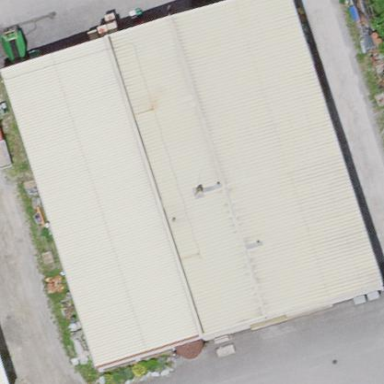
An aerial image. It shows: Industrial building.